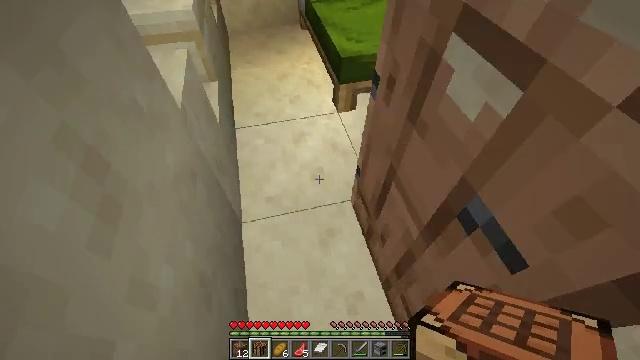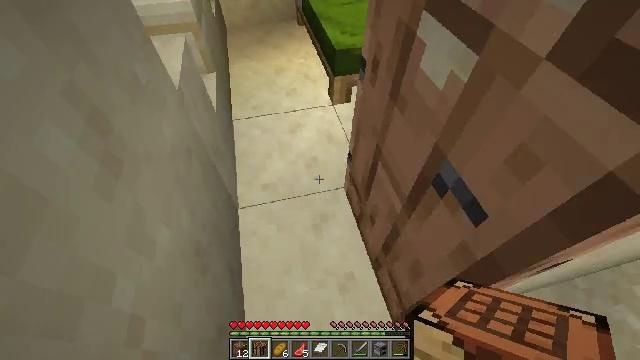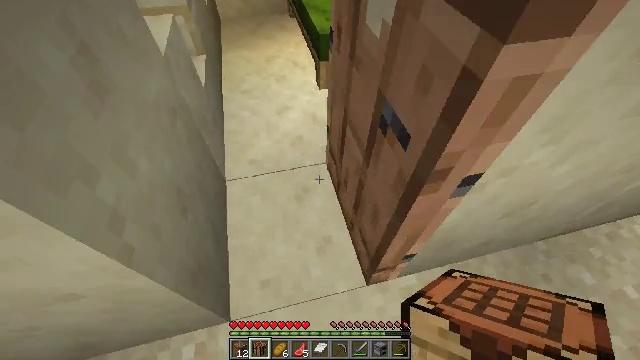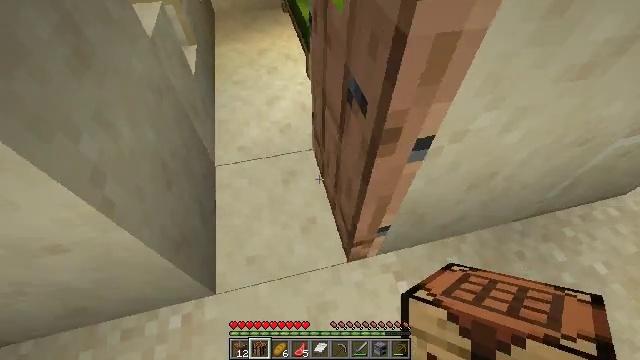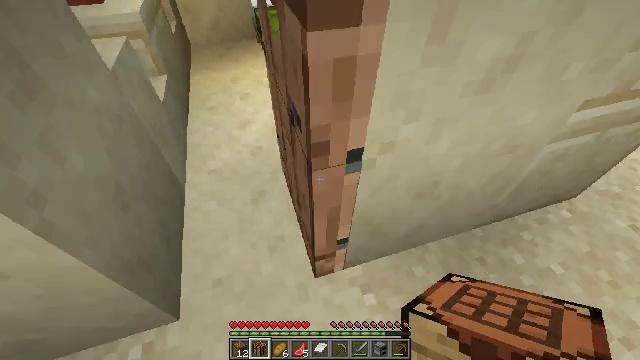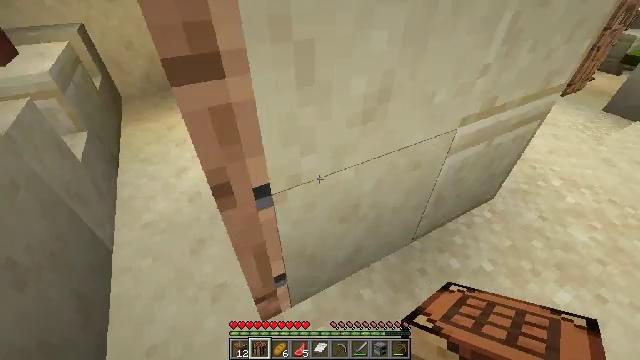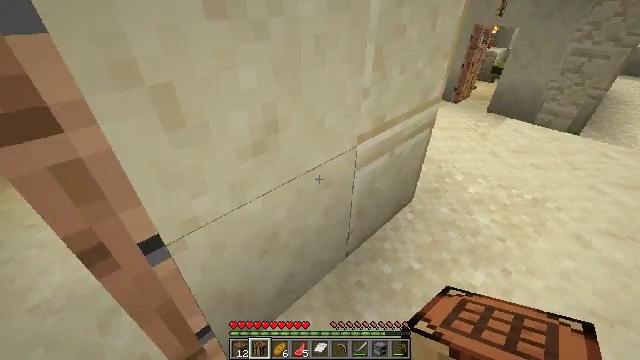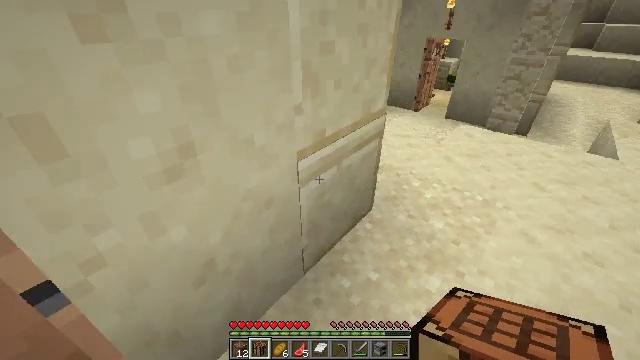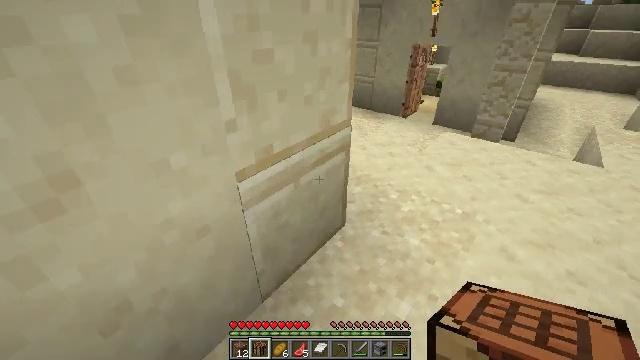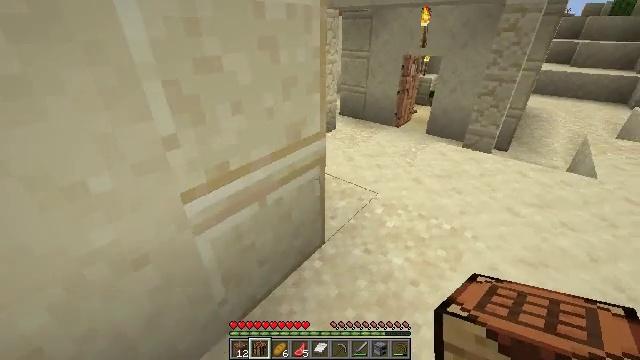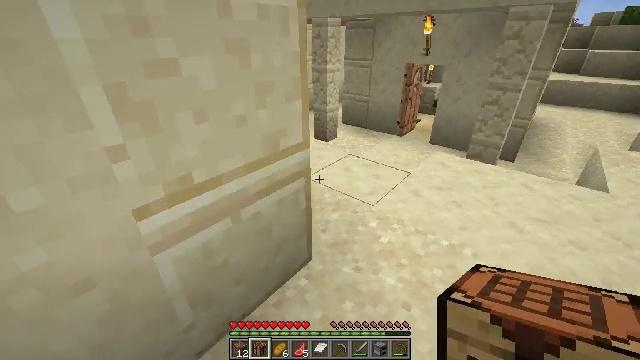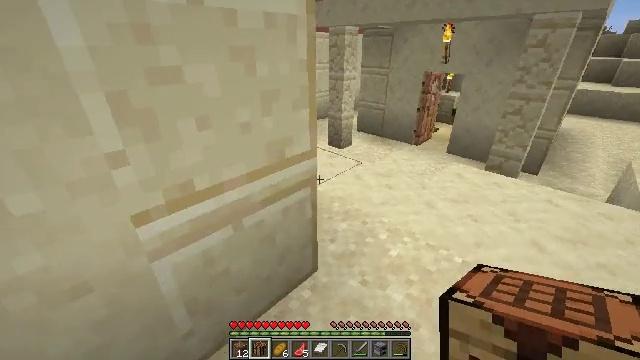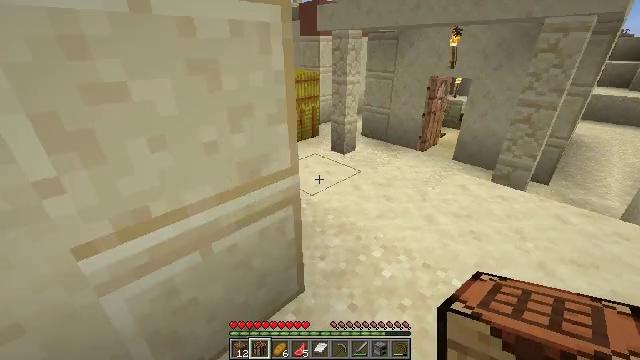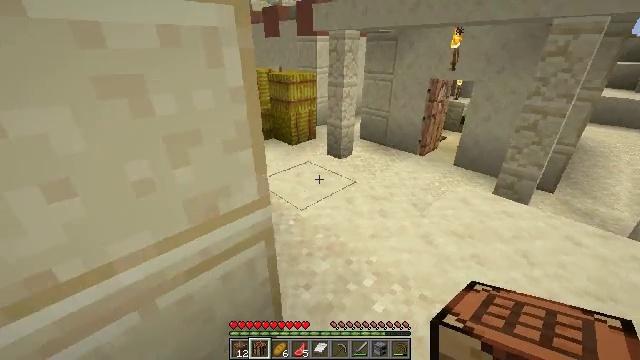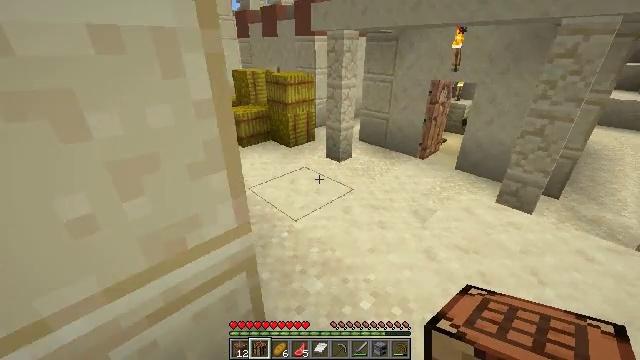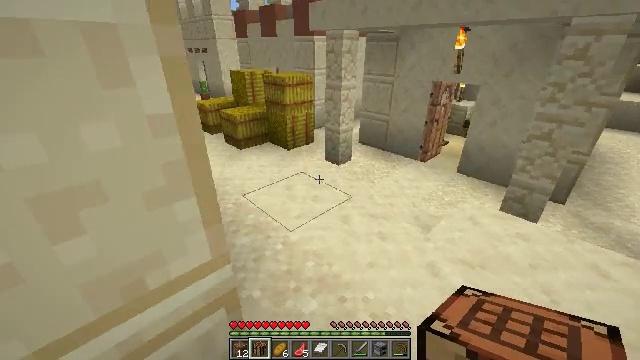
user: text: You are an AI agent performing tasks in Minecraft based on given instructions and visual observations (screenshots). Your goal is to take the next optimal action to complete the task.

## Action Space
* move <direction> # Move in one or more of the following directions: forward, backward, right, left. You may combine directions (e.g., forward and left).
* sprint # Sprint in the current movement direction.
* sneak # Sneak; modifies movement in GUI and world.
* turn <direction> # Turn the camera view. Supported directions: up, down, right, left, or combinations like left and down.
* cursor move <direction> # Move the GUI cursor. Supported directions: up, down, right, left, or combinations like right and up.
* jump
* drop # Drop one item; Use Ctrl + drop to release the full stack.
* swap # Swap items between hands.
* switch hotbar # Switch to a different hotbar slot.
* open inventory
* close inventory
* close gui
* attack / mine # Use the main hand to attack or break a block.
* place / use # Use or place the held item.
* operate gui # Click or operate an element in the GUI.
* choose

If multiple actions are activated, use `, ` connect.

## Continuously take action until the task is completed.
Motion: motion action
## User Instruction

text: Mine the jungle fence gate for materials.
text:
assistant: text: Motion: move back and move right
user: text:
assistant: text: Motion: move back and move right
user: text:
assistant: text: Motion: move right
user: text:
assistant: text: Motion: move right, turn right and up
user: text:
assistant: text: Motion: move right, turn right and up
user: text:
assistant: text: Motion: move right, turn right and up
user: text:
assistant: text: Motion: move forward and move right, turn right and up
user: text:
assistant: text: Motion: move forward and move right, turn up
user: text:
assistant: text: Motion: move forward and move right, turn up
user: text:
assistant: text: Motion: move forward and move right, turn left and up
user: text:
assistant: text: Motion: move forward and move right, turn left and up
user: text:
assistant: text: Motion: move forward, turn left
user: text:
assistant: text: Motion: move forward
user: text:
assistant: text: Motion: move forward
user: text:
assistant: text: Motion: move forward
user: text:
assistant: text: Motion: move forward
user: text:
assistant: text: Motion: move forward and move right, turn left
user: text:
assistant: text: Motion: move forward and move right, turn left
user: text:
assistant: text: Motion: move forward and move right, turn left
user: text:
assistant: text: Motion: move forward and move right, turn left
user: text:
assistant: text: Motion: move forward, turn left and up
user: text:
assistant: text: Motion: move forward, turn left
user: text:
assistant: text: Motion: move forward, turn left and up
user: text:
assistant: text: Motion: move forward, turn left
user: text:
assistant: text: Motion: move forward
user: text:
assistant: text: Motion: move forward
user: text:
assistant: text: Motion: move forward
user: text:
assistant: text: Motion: move forward, turn left
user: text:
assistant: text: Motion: move forward
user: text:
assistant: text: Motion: move forward